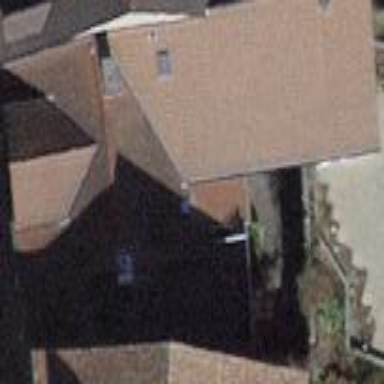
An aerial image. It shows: Residential building with tiled roof.